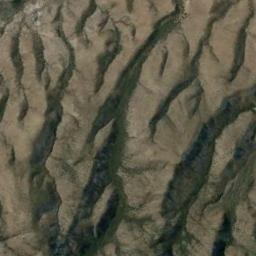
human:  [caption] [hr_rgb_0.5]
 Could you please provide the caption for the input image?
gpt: There is the mountain of uneven .

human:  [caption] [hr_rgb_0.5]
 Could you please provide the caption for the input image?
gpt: The vegetation coverage of the mountains is low .

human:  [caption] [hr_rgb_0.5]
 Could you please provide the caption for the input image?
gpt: The mountain is full of bare land with lines of green plants .

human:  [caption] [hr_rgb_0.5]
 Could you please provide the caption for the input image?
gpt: The folded mountain consists of a number of ridges and valleys and its rocks are brown .

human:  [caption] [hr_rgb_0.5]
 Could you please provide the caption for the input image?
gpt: There are many ridges on the brown mountain .